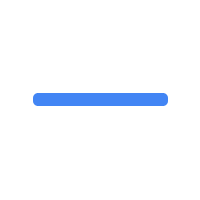
Cursor type: text_vertical
OS/theme: linux-google-cursor
Variant: blue